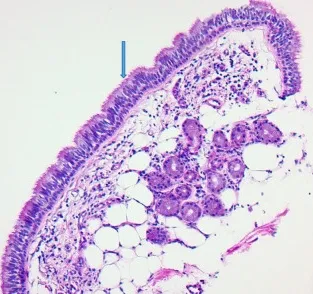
Pathology Report (A): H&E, 10X; Ciliated bronchial epithelium (arrow) with endobronchial glands and interspersed adipocytes.
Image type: pathology (h&e)